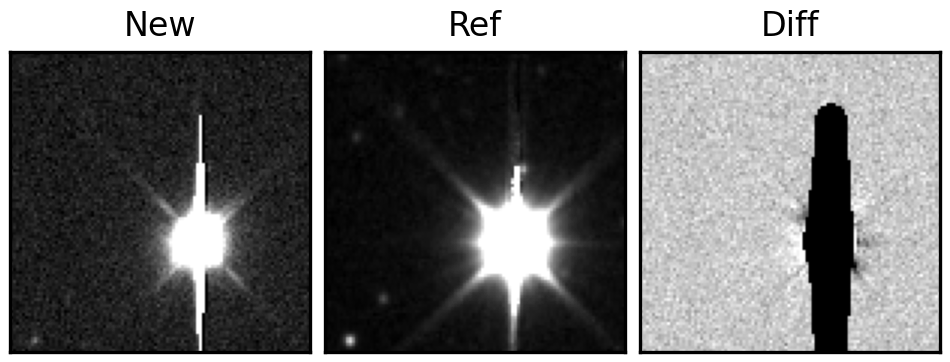
Label: bogus